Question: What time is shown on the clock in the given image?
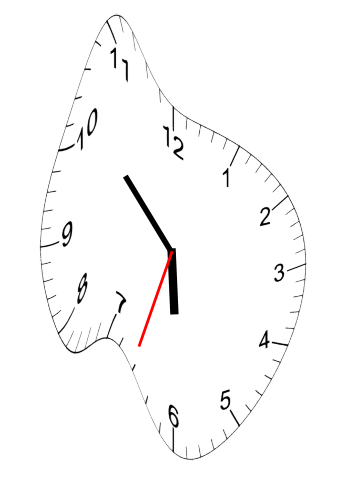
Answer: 05:52:33